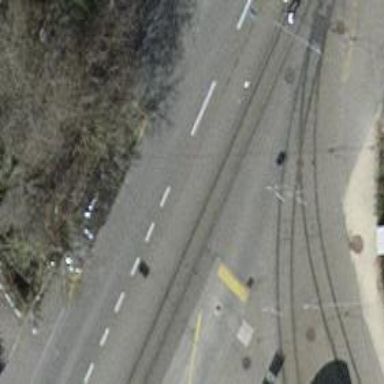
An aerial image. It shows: Tertiary road with asphalt surface and sidewalk on the left.